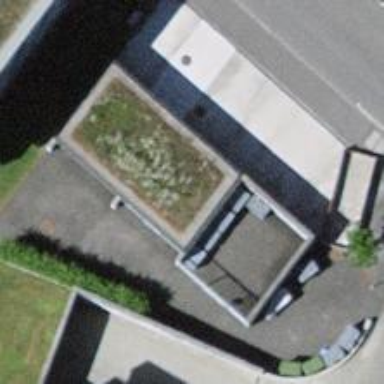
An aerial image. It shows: Parking area with surface.